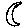
Label: moon